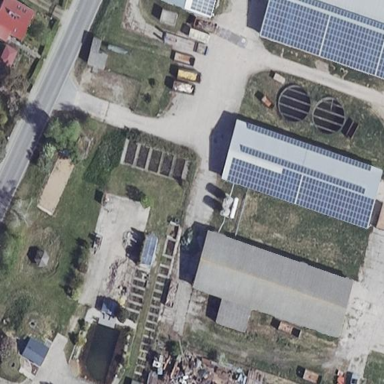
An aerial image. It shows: Solar photovoltaic panel generating electricity. It is small installation located on building.